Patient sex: M
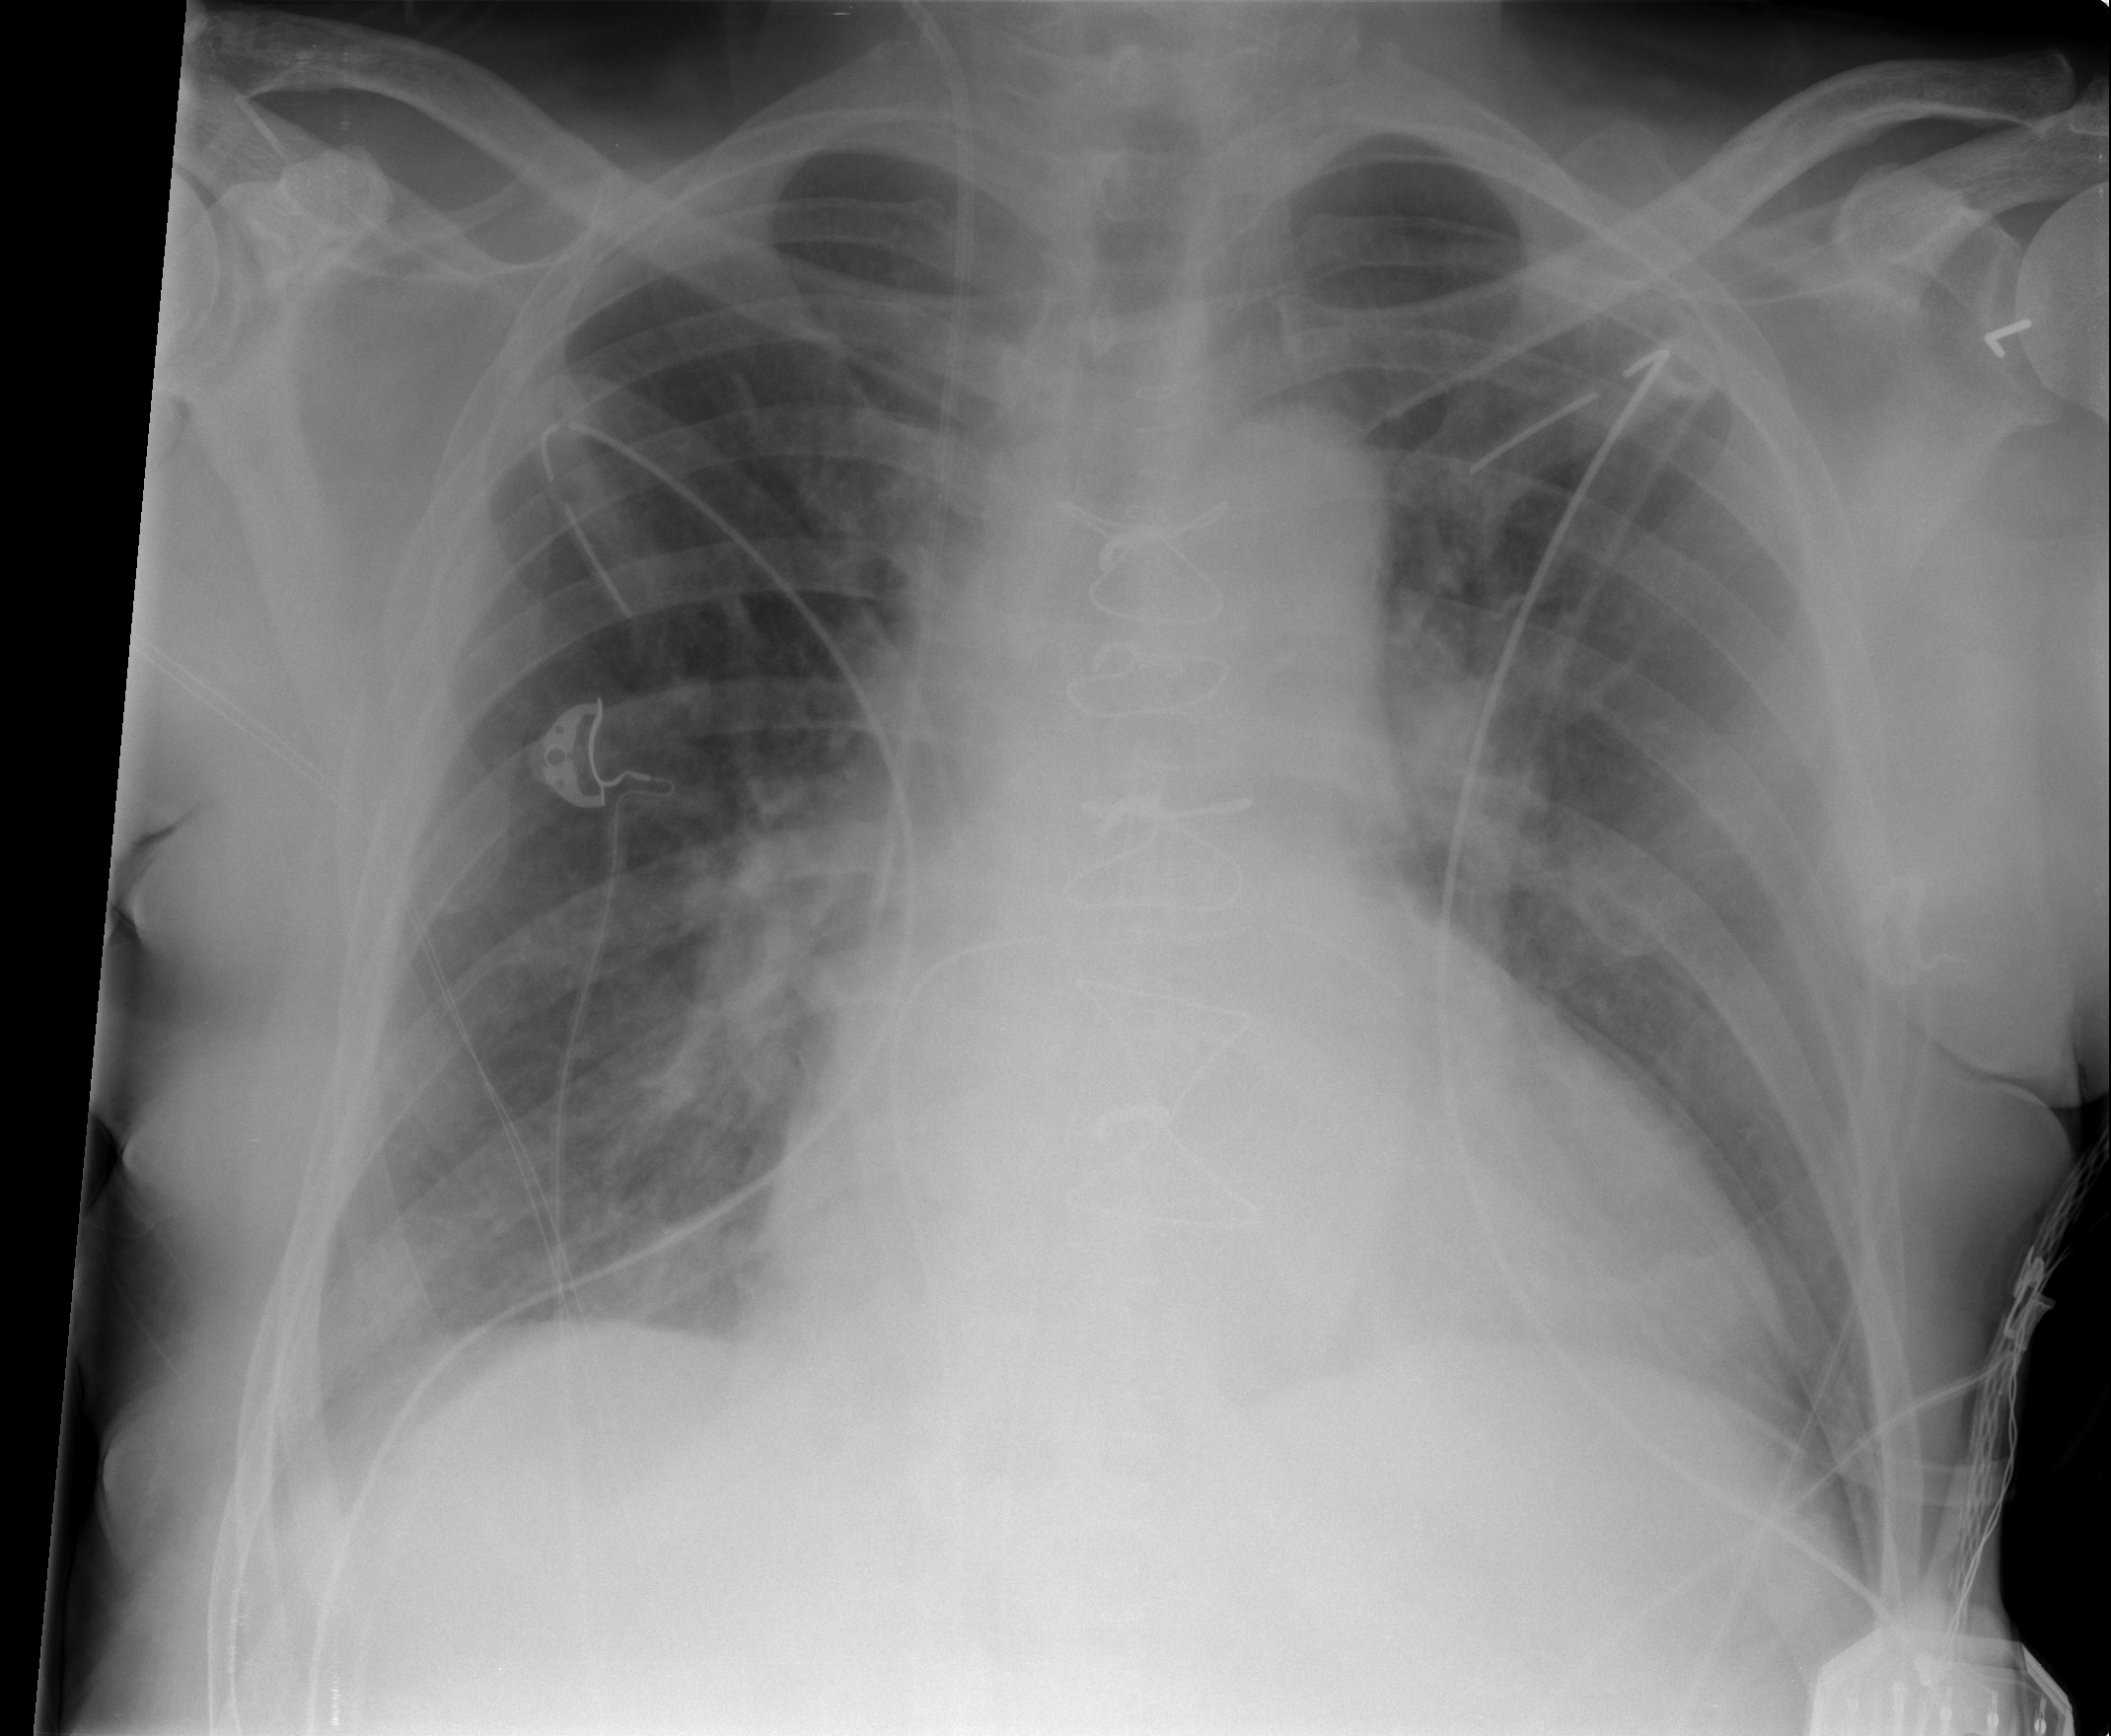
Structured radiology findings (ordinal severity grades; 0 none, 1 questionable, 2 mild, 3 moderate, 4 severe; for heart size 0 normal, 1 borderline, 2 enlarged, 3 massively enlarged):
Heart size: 2
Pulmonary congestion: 2
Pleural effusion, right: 1
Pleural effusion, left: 0
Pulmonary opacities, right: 0
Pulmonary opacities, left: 0
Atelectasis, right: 0
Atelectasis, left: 0